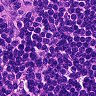
Metastatic tissue present: no